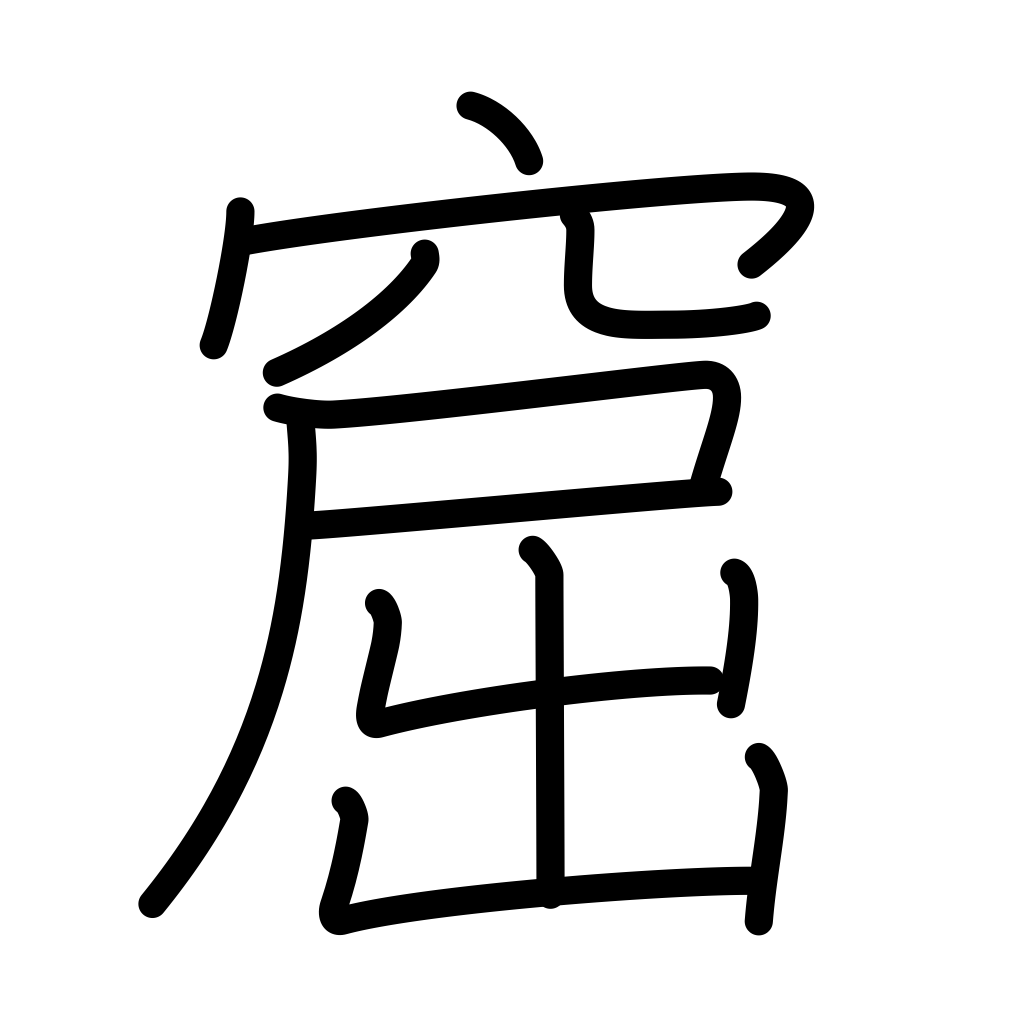
Meaning: cavern